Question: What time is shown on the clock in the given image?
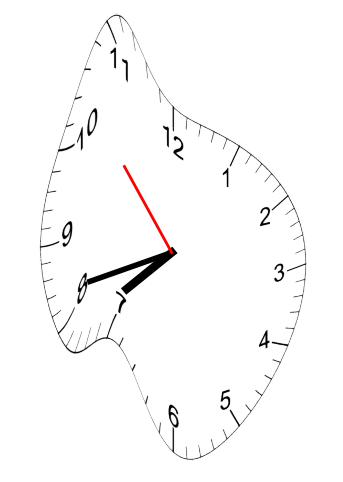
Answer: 07:41:53